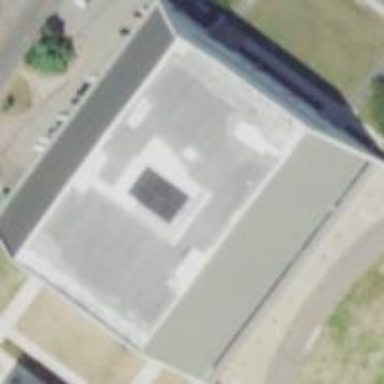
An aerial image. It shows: Sports center building with facilities for basketball and wrestling.